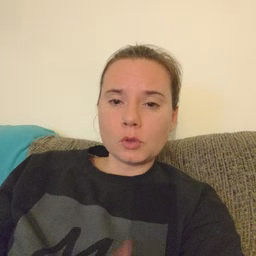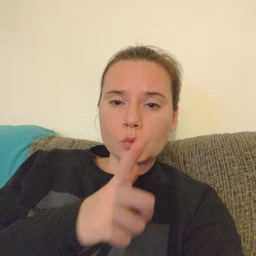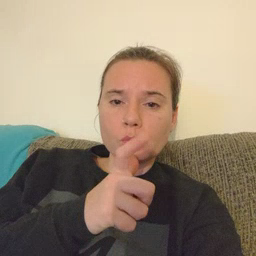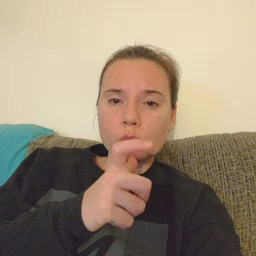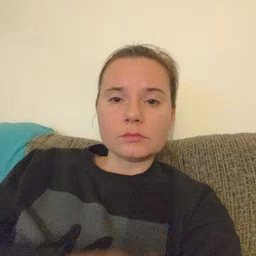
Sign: who